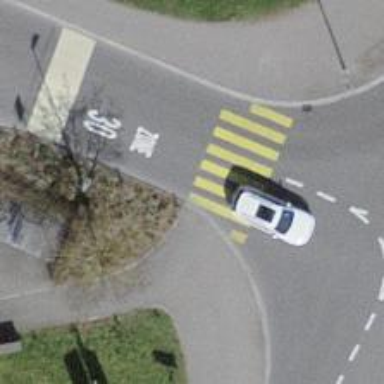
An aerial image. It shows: Uncontrolled zebra crossing with notable zebra markings.